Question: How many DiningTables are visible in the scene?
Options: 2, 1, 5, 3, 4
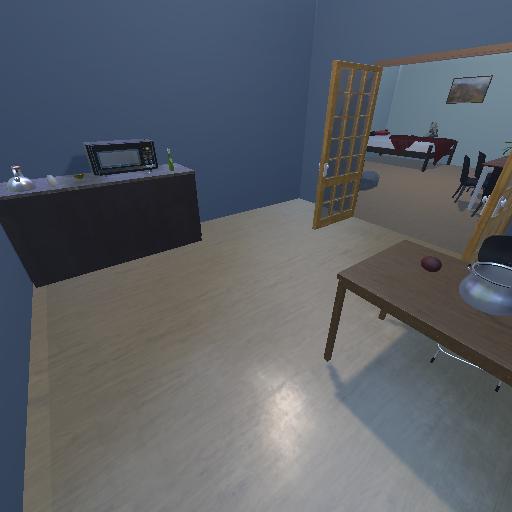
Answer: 2